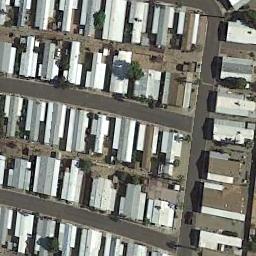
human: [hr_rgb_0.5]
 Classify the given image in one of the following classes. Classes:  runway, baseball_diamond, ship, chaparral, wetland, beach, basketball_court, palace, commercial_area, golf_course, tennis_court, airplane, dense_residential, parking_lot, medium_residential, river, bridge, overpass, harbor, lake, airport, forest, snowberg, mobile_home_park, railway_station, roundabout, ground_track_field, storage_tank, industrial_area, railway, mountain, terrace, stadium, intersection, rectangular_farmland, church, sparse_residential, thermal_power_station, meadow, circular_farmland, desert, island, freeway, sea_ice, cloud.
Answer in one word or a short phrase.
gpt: mobile_home_park